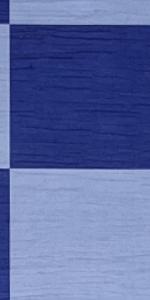
Label: Empty